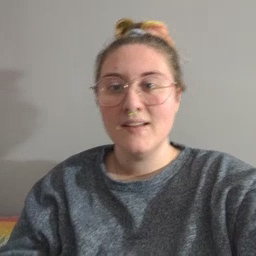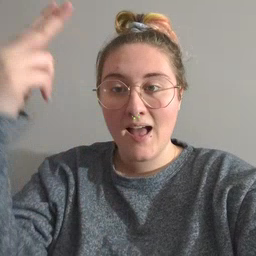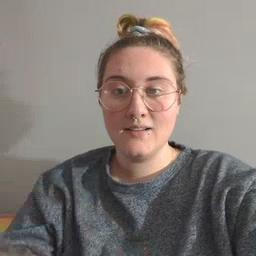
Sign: high